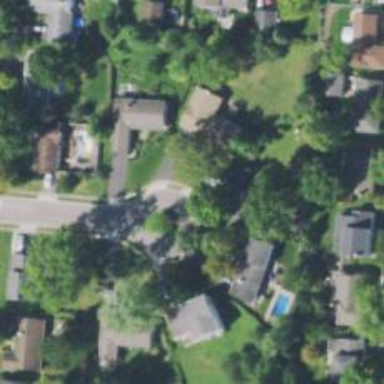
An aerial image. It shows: Residential driveway serving as service road.